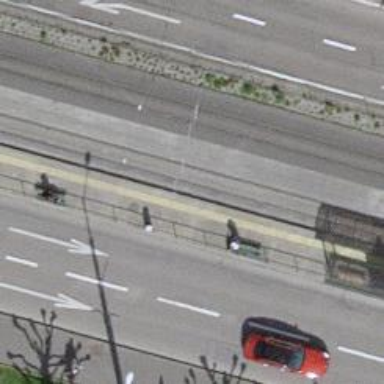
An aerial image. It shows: Tram stop with public transport connection.